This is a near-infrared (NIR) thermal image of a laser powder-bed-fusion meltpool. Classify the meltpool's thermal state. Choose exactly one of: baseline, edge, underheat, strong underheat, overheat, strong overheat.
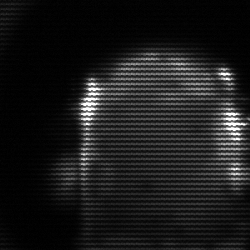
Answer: baseline